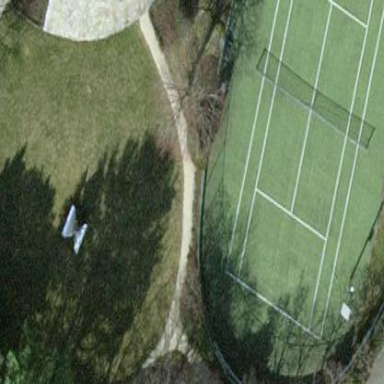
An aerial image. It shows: Tennis court in leisure pitch.